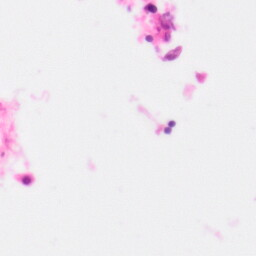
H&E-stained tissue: Colon